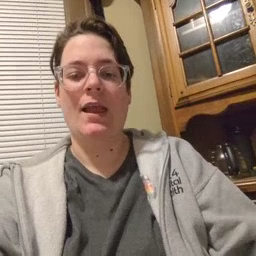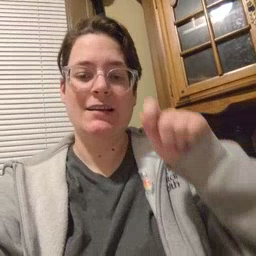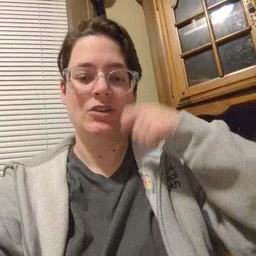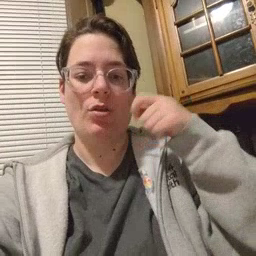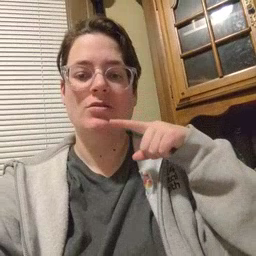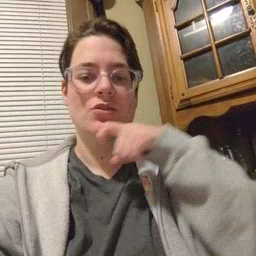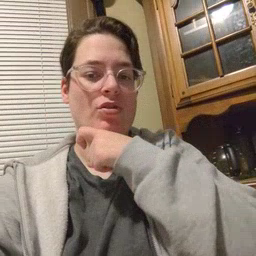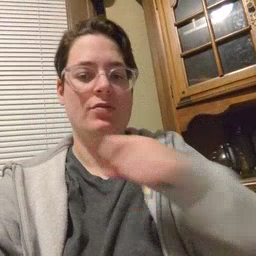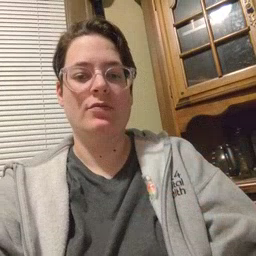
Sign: cereal